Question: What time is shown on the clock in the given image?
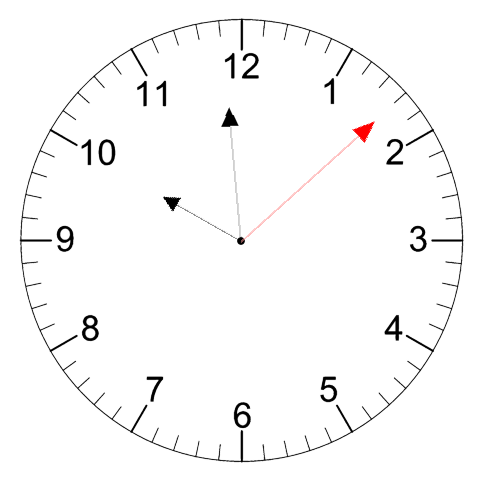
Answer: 09:59:08